Question: I've followed <URL>.
It has authentication - at the start Spring boot writes to the console a random password, which you can use to login to the started application. User name is 'user' and the password is printed in the console at the start:

Now I want to have several user accounts with fixed passwords (it's OK, if they are hardcoded).
How can I do this in that application without breaking compatibility with AngularJS?
I suppose that I have to modify 'SecurityConfiguration' in <URL> and use something like
'''
@Override
protected void configure(AuthenticationManagerBuilder auth) throws Exception {
auth.inMemoryAuthentication()
.withUser("user")
.password("password")
.roles("USER");
}
'''
as explained <URL>, but I'm not sure that it won't break AngularJS.
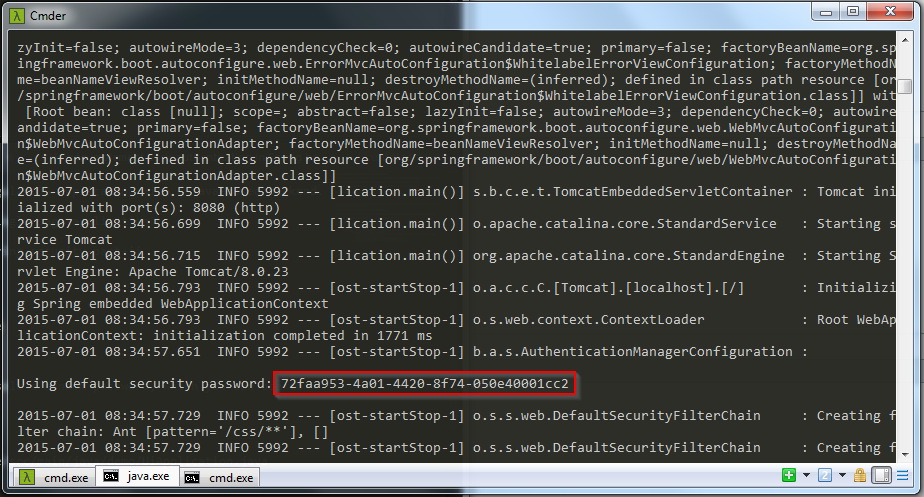
Answer: That's the solution:
'''
@Configuration
@Order(SecurityProperties.ACCESS_OVERRIDE_ORDER)
class SecurityConfiguration extends
WebSecurityConfigurerAdapter {
@Autowired
public void registerAuthentication(AuthenticationManagerBuilder auth) throws Exception {
auth.inMemoryAuthentication()
.withUser("user1")
.password("password1")
.roles("ADMIN")
.and()
.withUser("user2")
.password("password2")
.roles("USER");
}
'''